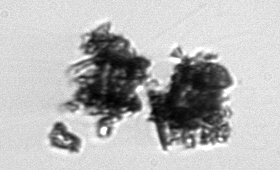
Label: Thalassiosira_TAG_external_detritus